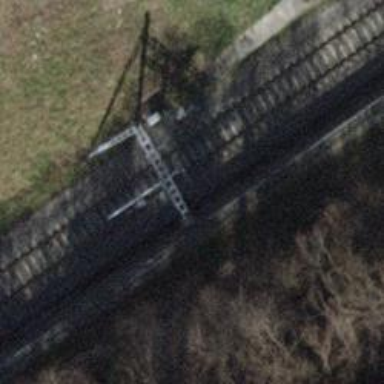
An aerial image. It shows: Railway signal.